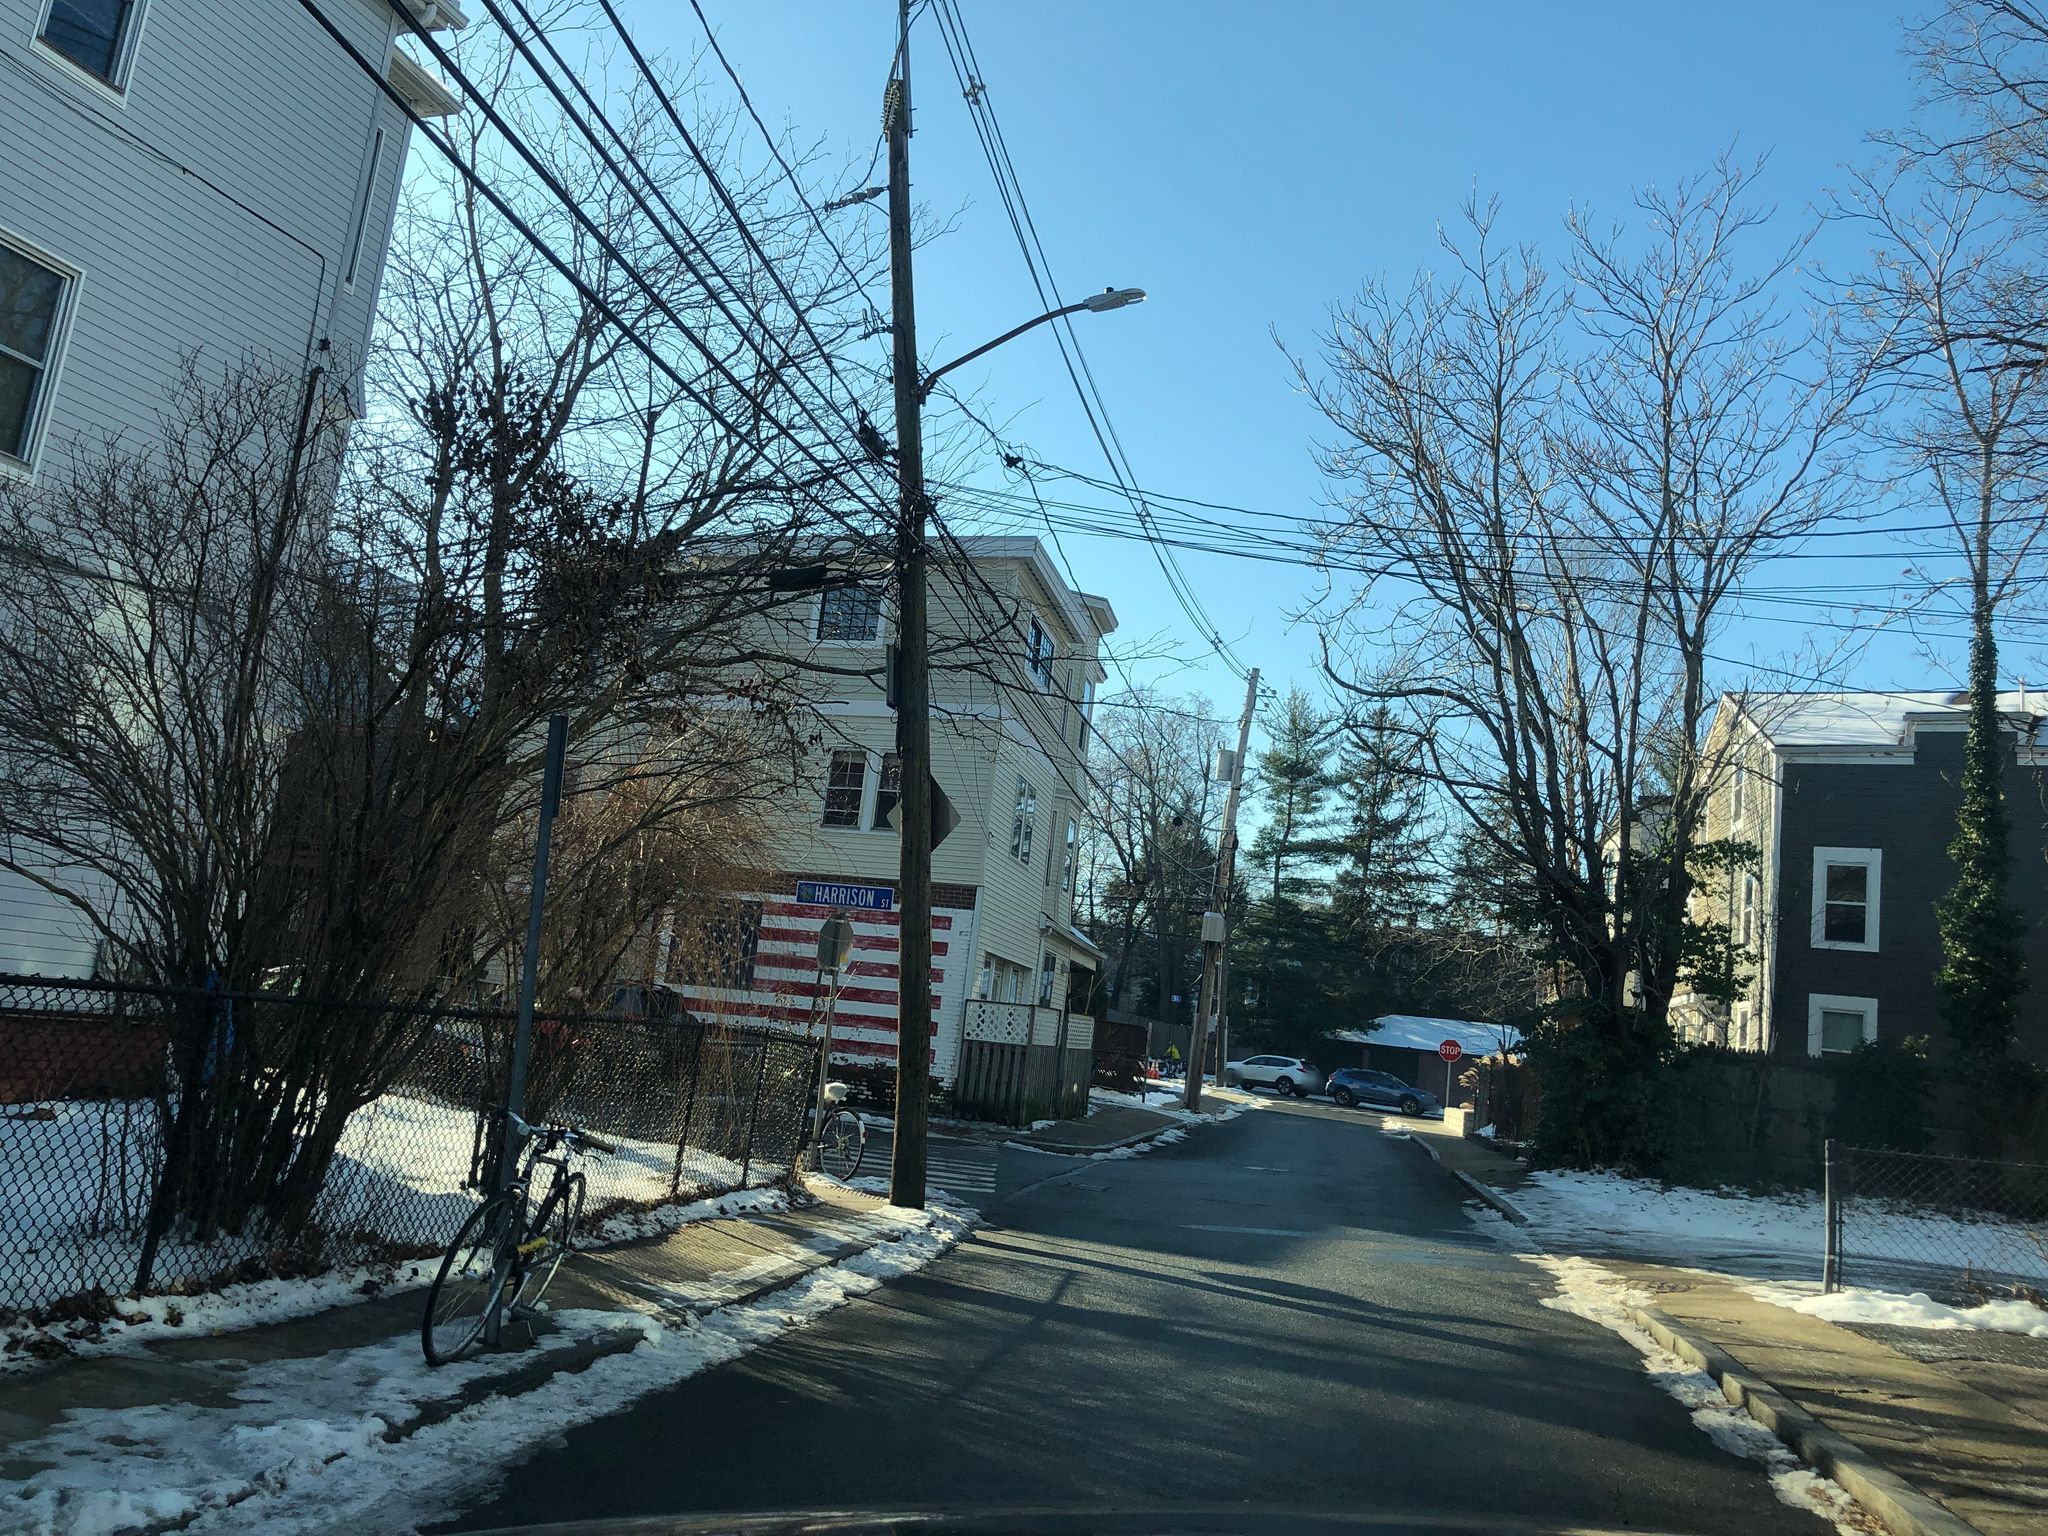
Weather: snowy
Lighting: day
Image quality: good
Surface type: railway
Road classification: footway
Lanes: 2
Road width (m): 8.2
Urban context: urban centre
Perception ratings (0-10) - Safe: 5.89, Lively: 7.34, Beautiful: 4.09, Boring: 3.41, Depressing: 4.61, Wealthy: 4.4